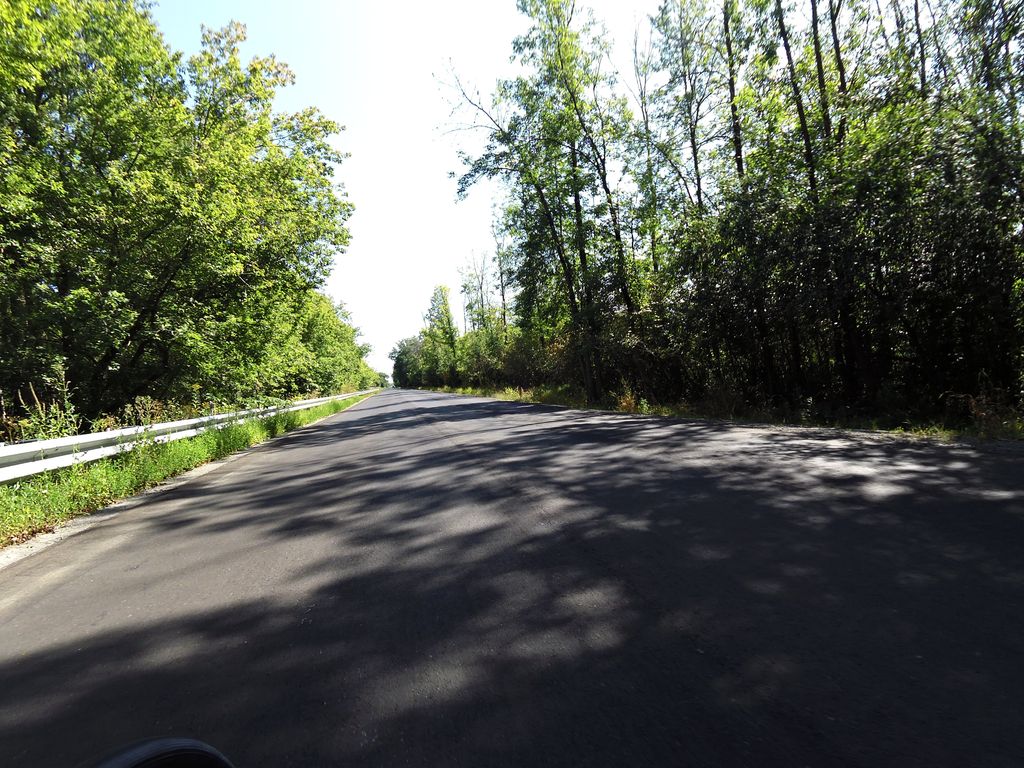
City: ottawa-gatineau